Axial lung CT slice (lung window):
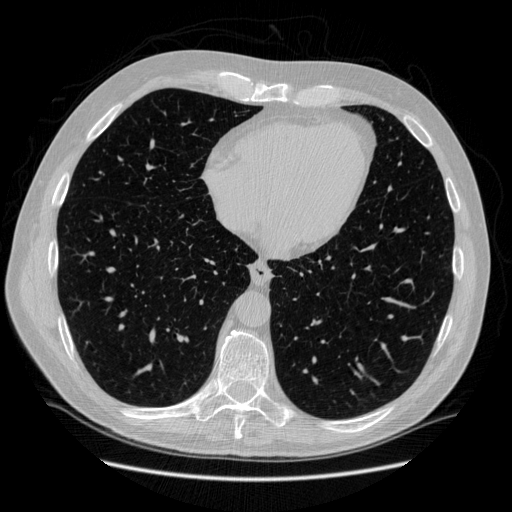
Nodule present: no